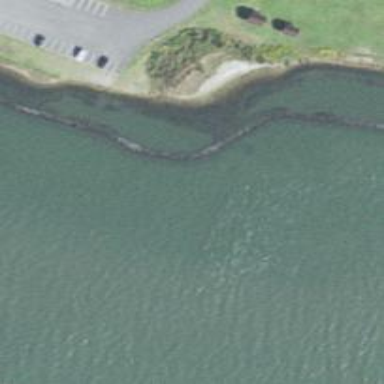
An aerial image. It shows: Breakwater structure.